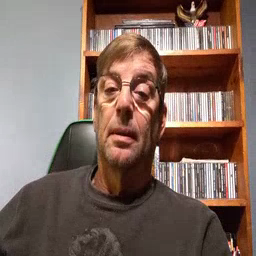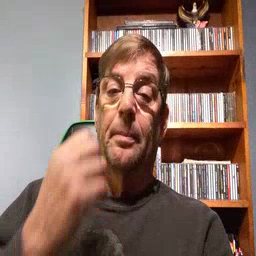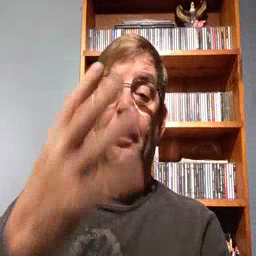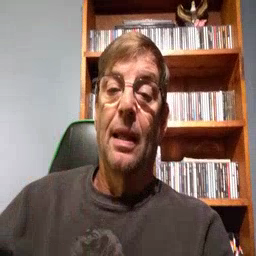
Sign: many